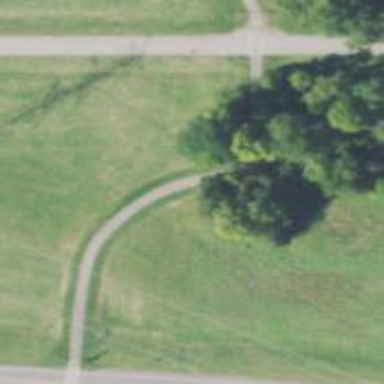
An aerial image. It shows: Asphalt path.